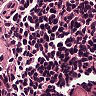
Metastatic tissue present: no